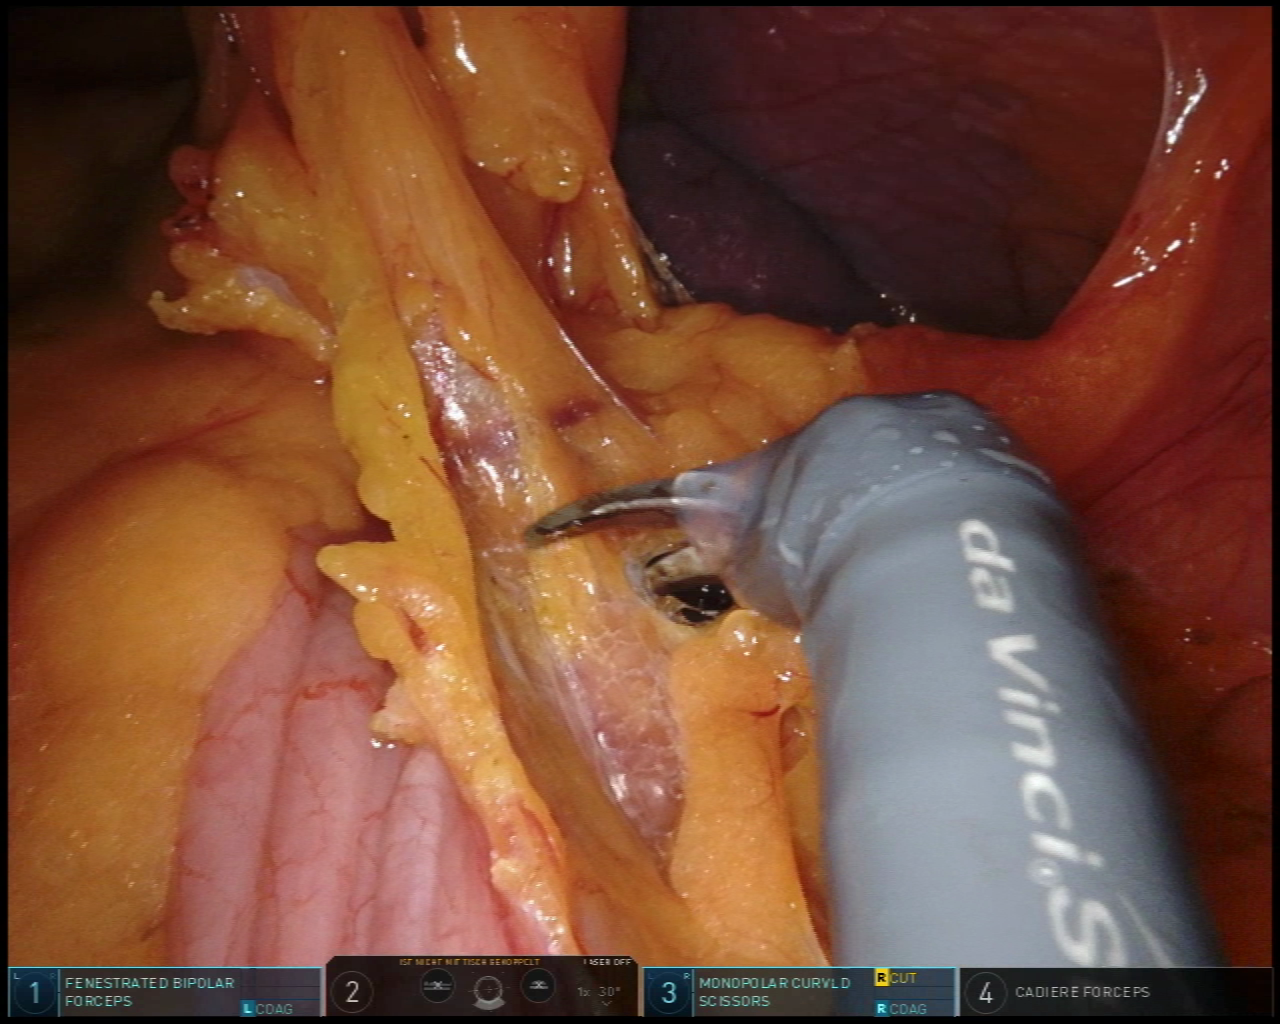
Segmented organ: colon
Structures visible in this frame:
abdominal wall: yes
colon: yes
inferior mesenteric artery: no
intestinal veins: no
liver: no
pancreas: no
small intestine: no
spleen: yes
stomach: no
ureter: no
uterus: no
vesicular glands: no